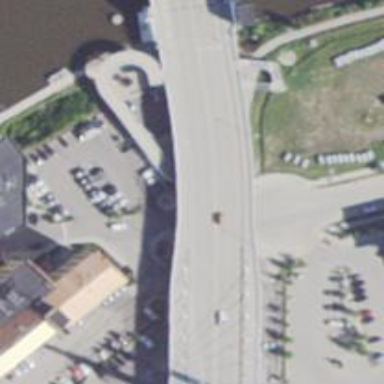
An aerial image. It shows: Viaduct footway.